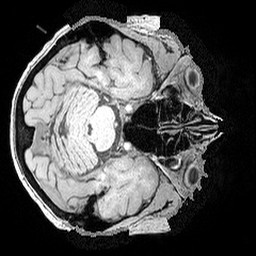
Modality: MP2RAGE
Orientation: axial
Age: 63
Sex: female
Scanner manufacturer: siemens
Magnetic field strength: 3 T
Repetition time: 5 s
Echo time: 0.00298 s